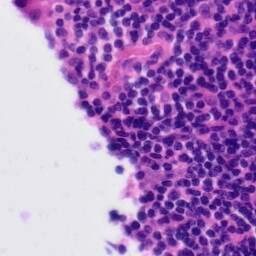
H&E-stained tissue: Tonsil